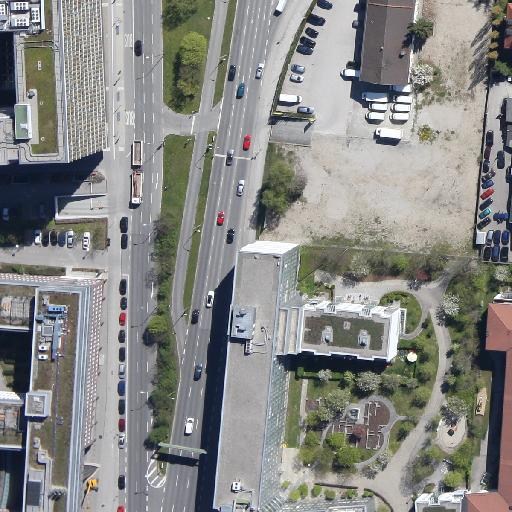
Referring expression: vehicle driving on the road